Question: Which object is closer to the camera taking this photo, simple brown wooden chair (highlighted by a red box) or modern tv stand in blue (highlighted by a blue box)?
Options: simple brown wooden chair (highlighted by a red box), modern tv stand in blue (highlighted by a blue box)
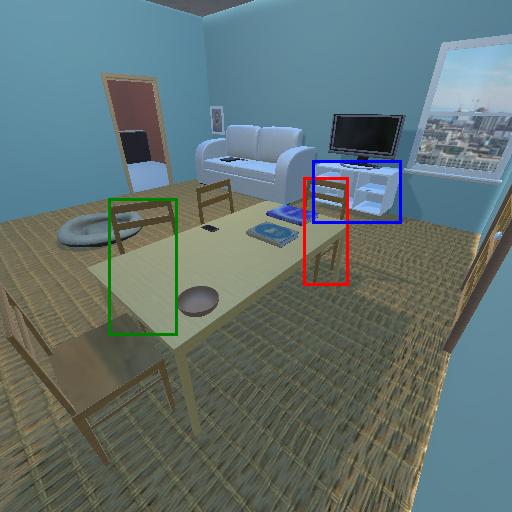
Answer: simple brown wooden chair (highlighted by a red box)